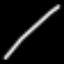
Label: line